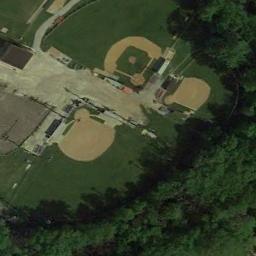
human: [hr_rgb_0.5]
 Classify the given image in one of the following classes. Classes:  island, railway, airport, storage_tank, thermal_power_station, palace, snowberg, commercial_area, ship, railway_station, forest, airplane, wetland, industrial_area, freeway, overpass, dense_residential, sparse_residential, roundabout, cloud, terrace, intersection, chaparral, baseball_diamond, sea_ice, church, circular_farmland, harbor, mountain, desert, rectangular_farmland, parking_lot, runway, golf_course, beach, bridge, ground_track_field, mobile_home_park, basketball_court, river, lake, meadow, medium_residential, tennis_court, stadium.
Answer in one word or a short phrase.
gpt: baseball_diamond